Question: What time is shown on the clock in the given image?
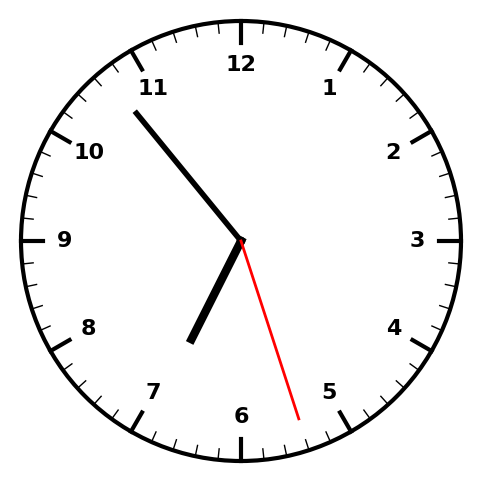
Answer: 06:53:27